Chest X-ray. View position: AP
Patient age: 11
Patient sex: F
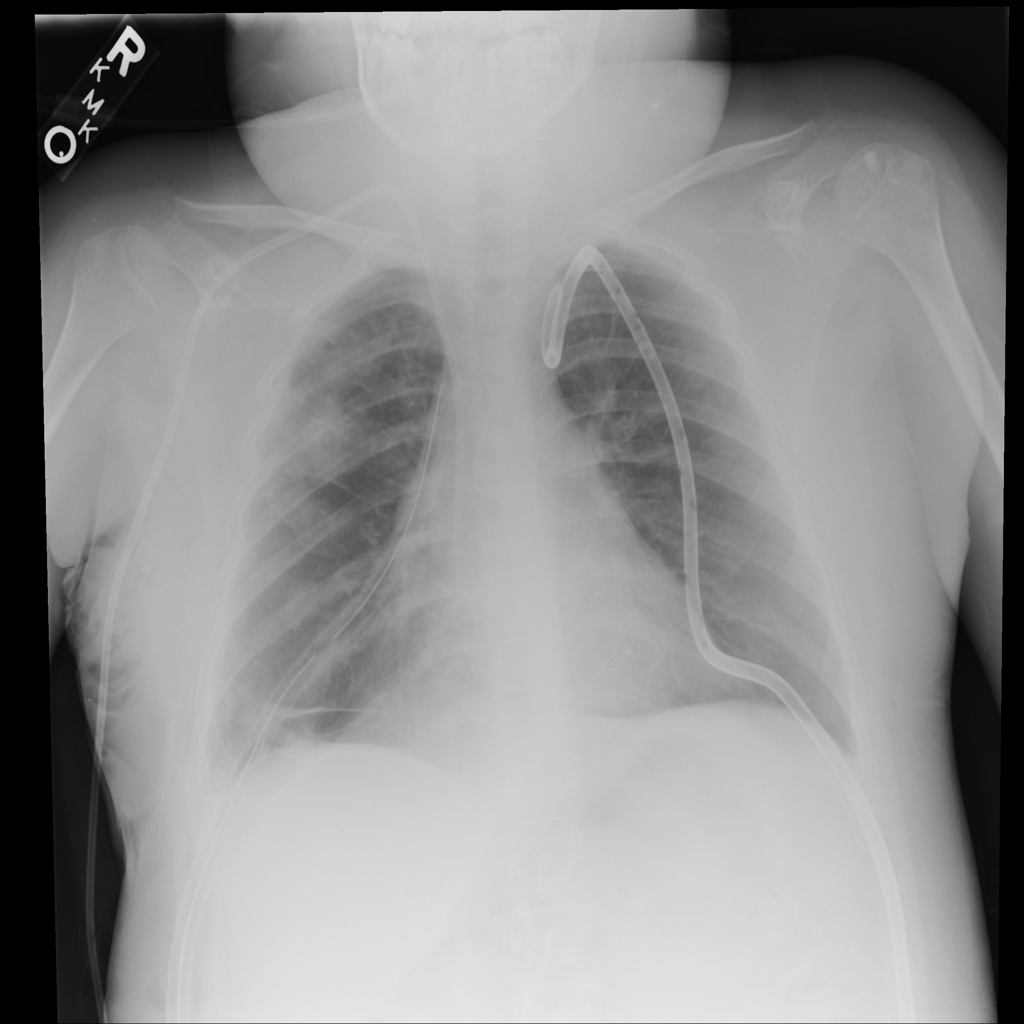
Finding: Pneumothorax